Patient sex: F
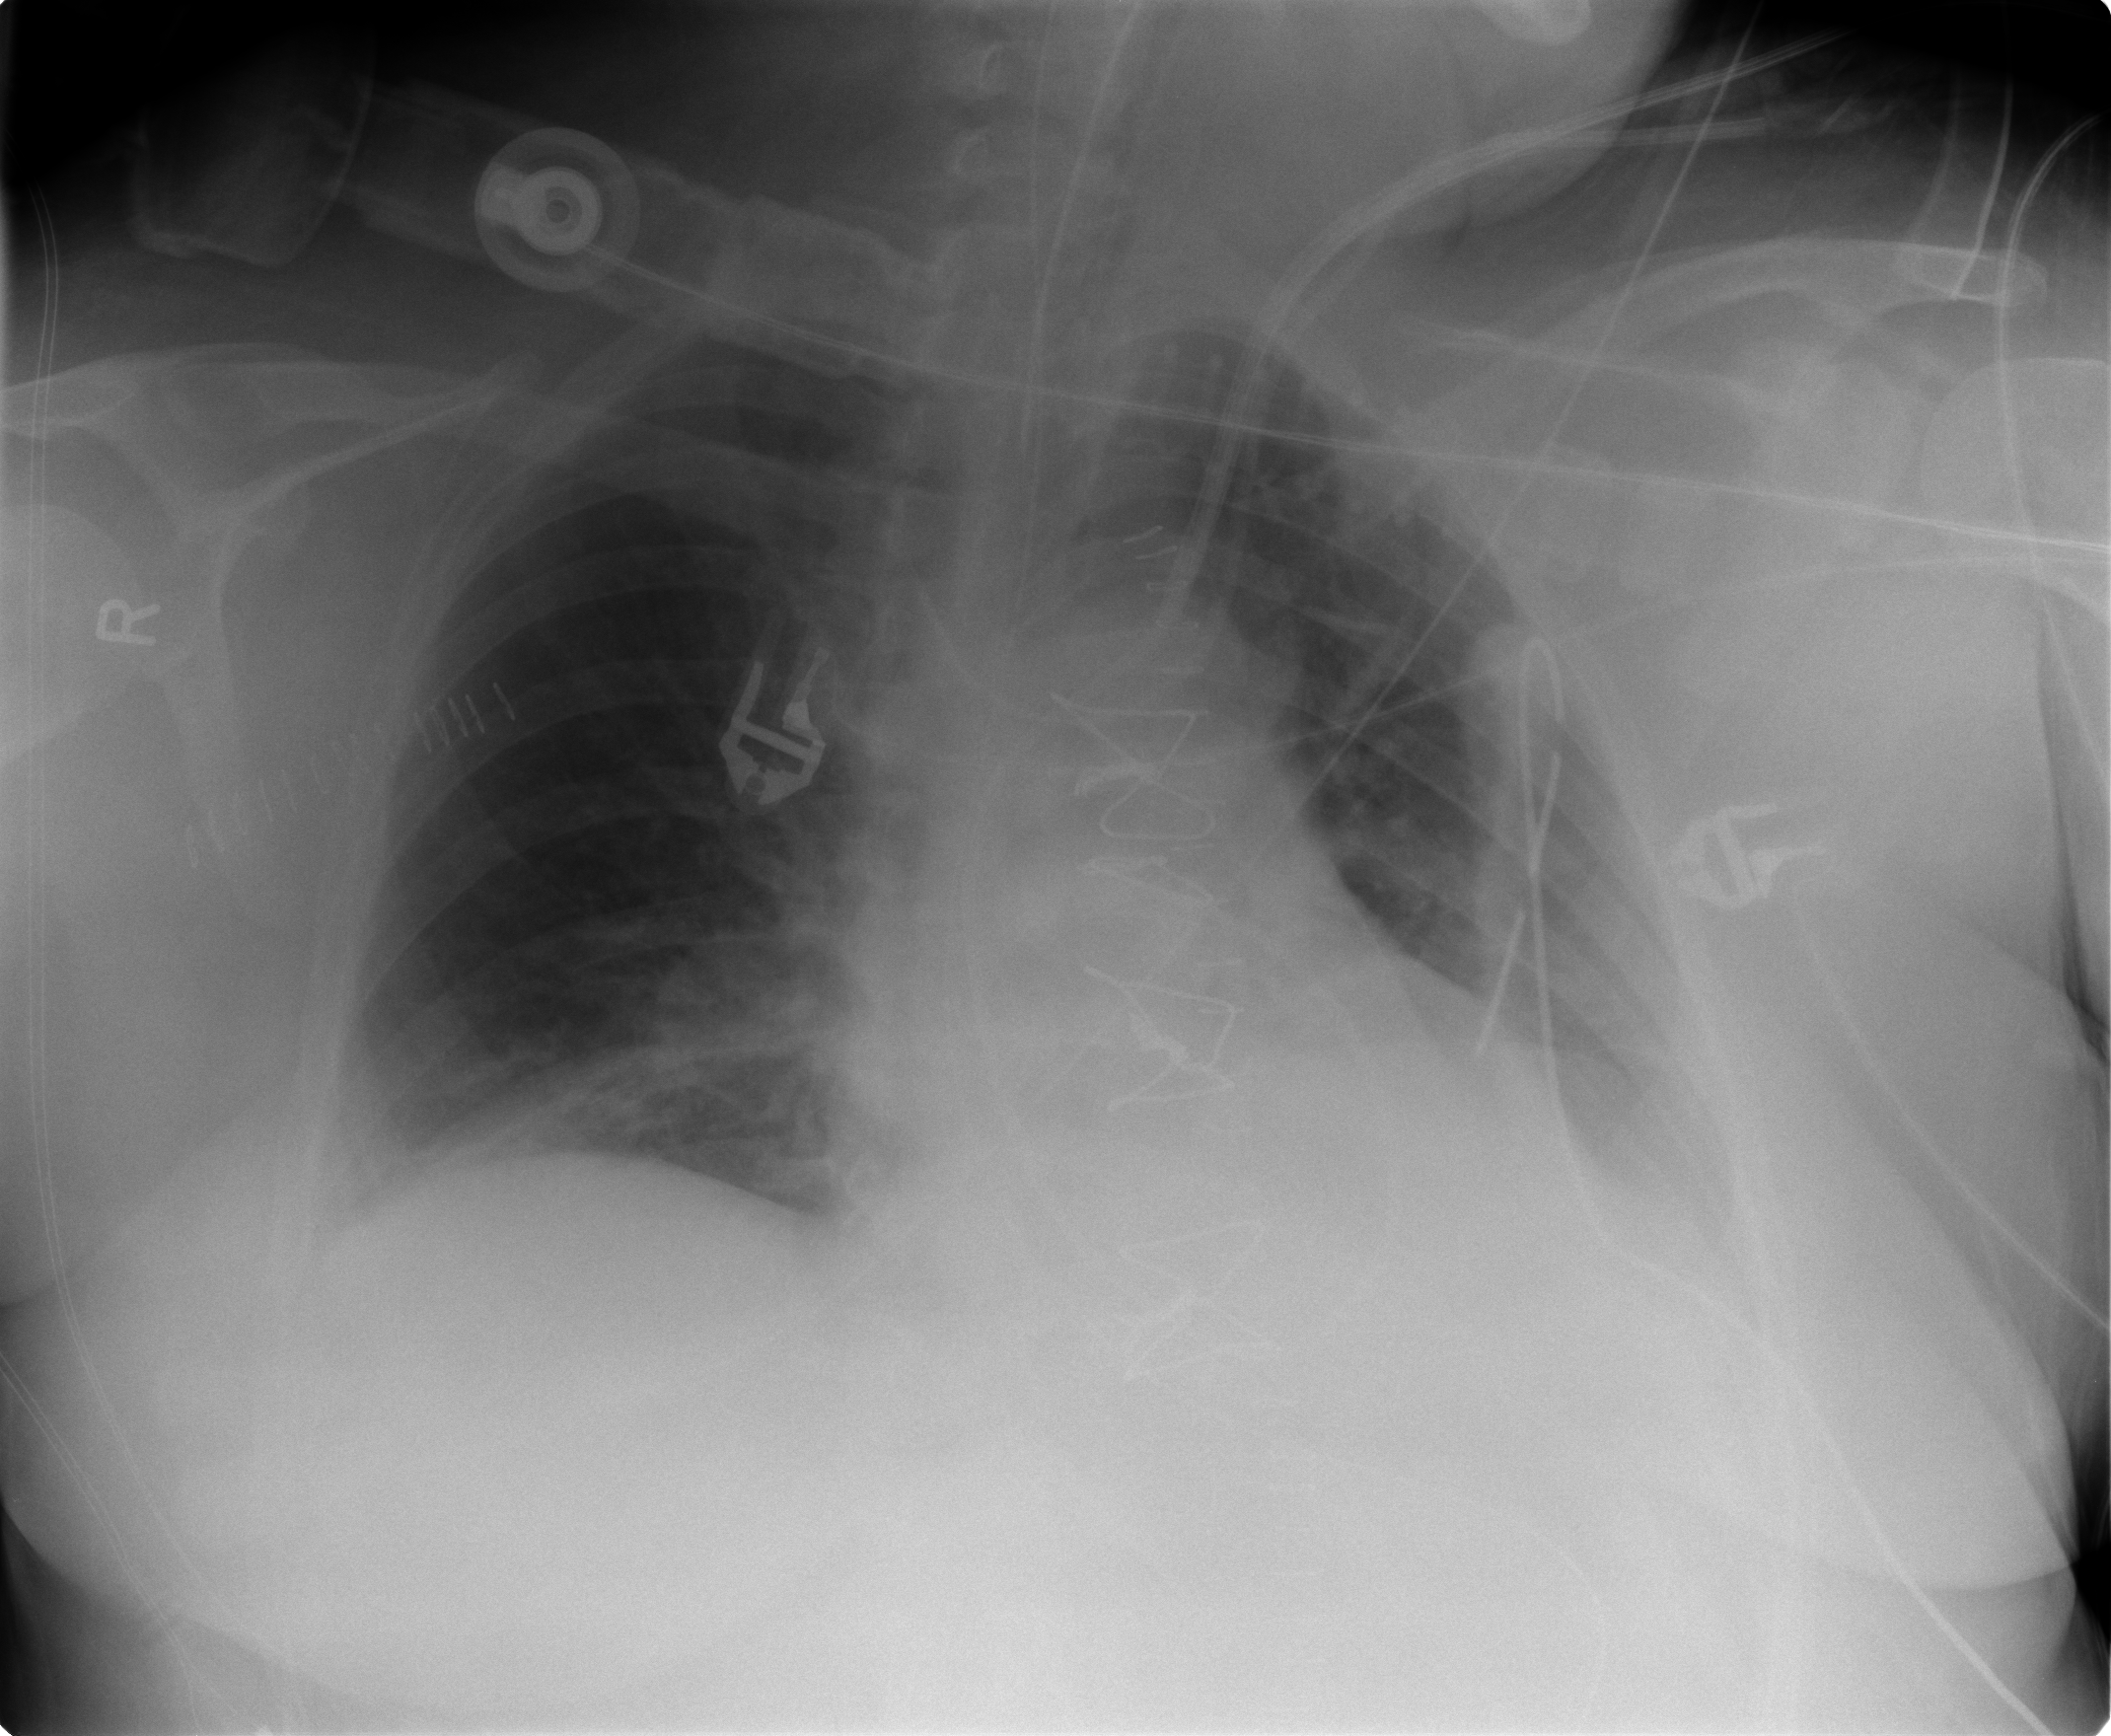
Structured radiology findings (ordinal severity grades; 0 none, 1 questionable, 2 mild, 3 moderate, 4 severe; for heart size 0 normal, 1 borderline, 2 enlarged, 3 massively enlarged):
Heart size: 0
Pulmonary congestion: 2
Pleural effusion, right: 1
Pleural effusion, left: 2
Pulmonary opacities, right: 0
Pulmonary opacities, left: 2
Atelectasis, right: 2
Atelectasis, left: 2